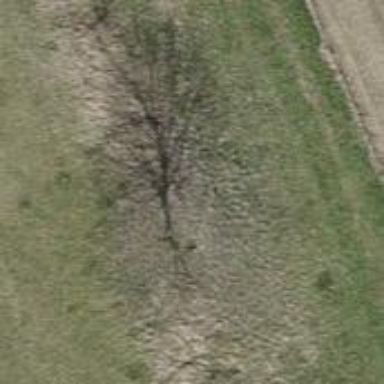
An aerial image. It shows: Single tag "natural: tree."